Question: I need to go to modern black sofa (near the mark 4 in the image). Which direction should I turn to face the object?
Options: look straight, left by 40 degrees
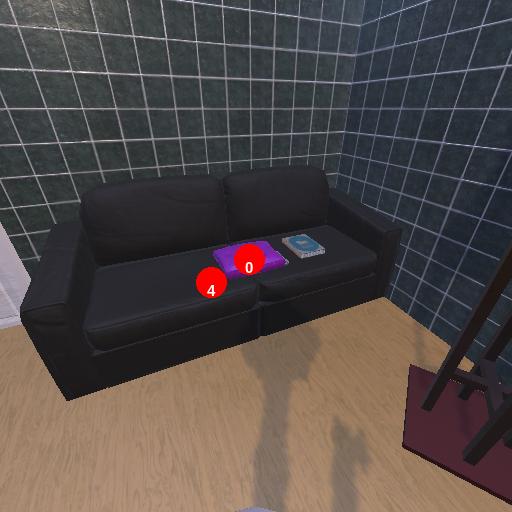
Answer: look straight